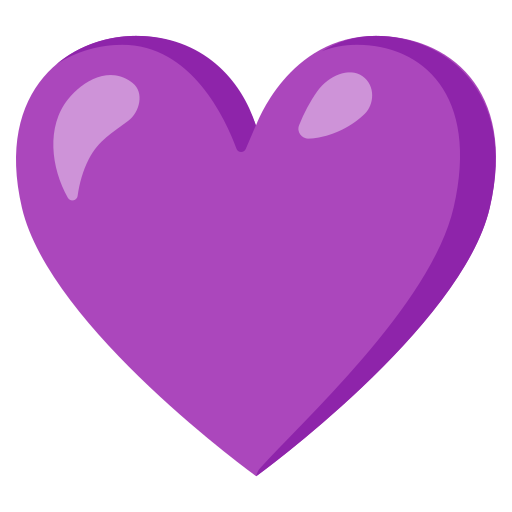
Emoji: 💜